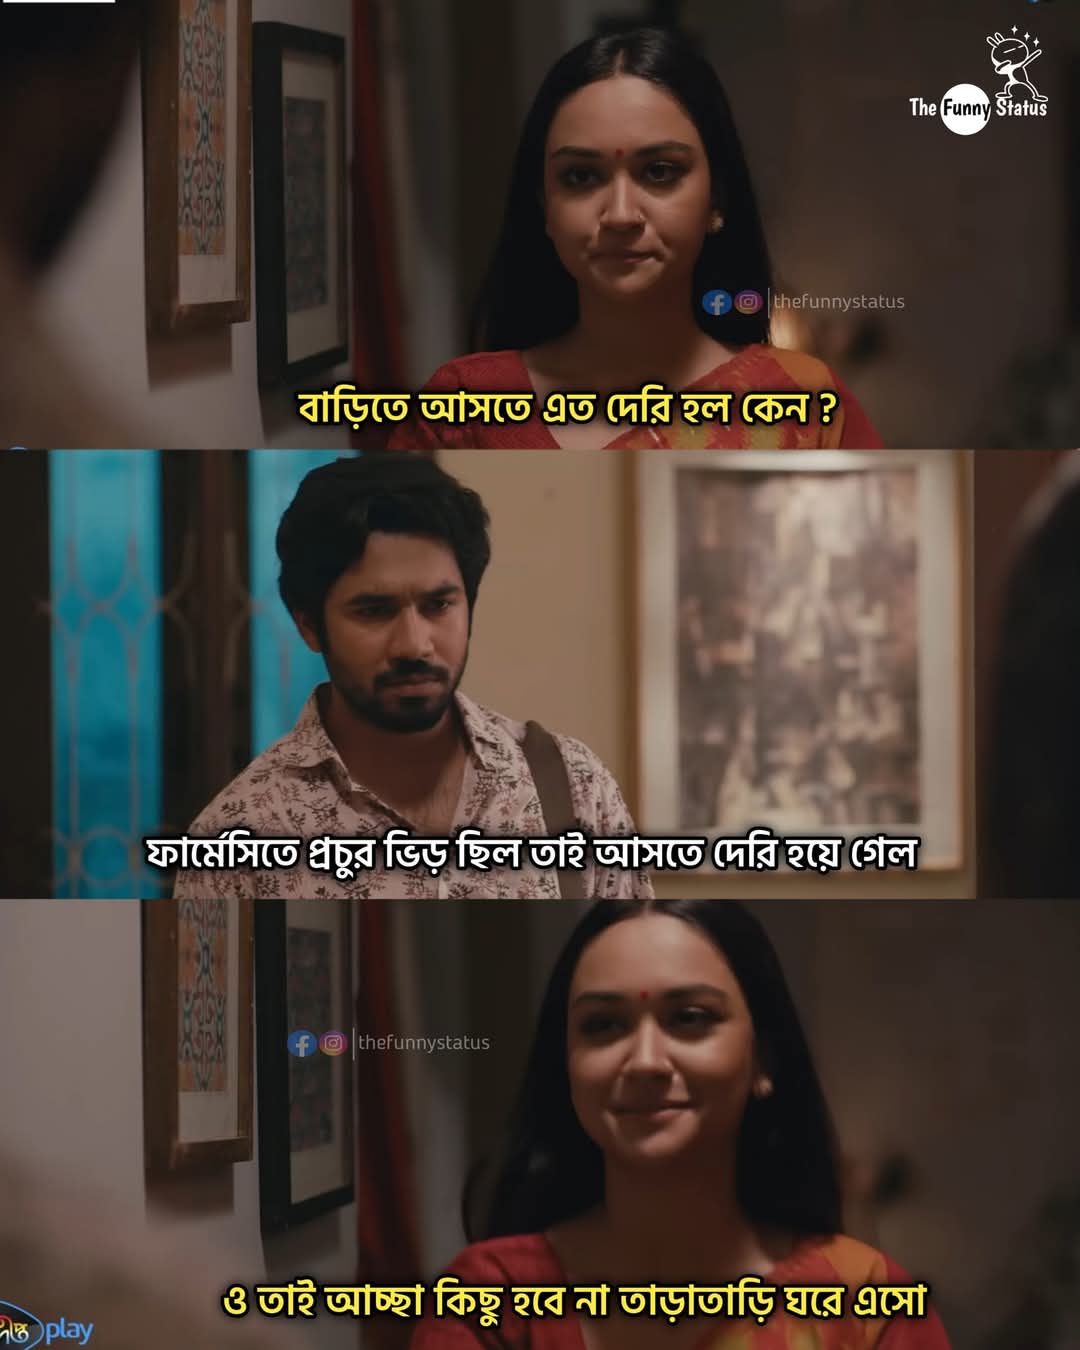
Text: বাড়িতে আসতে এত দেরি হল কেন?
ফার্মেসিতে প্রচুর ভিড় ছিল তাই আসতে দেরি হয়ে গেল
ও তাই আচ্ছা কিছু হবে না তাড়াতাড়ি ঘরে এসো

Label: Non Hate